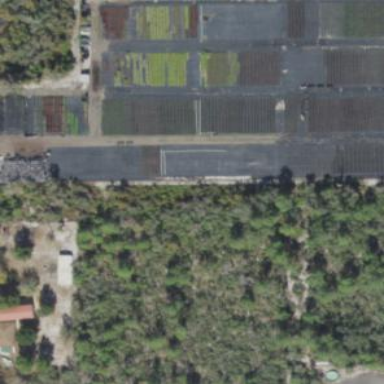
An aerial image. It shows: Plant nursery cultivating trees.